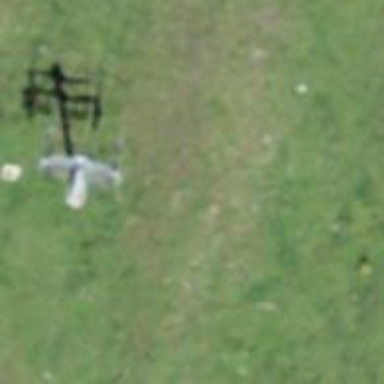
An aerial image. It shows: Pylon used for aerialway.